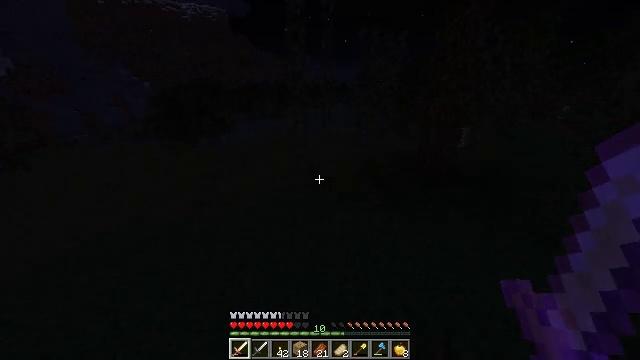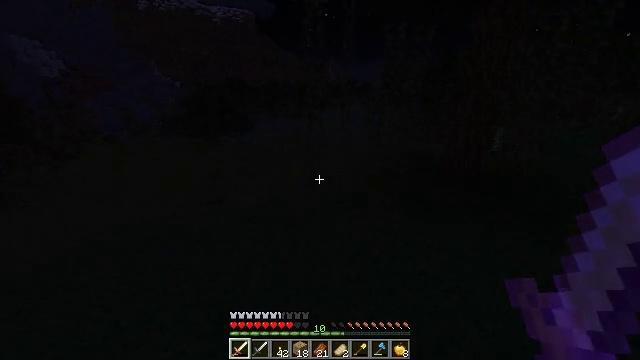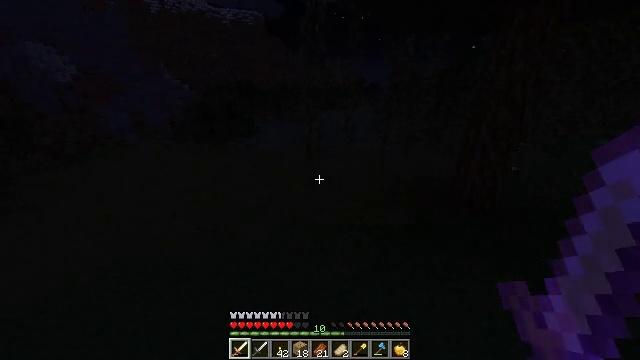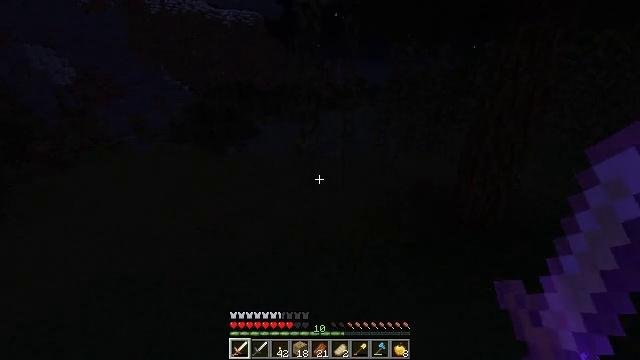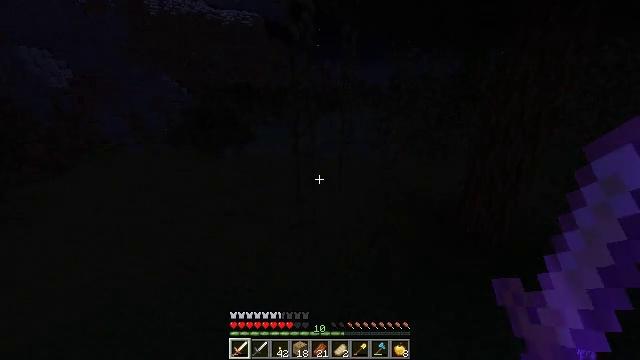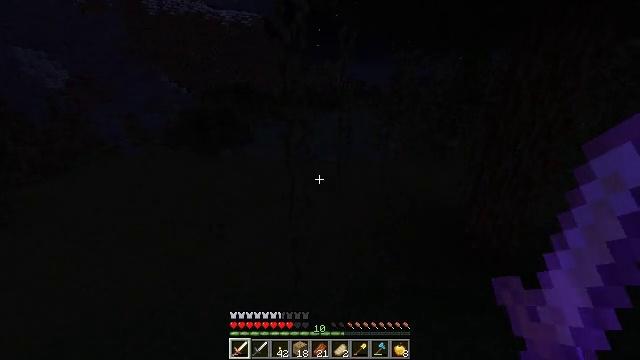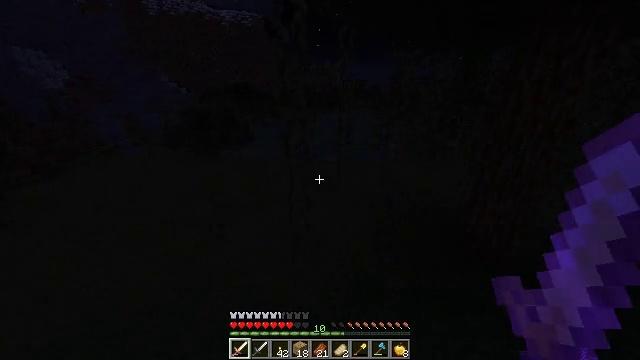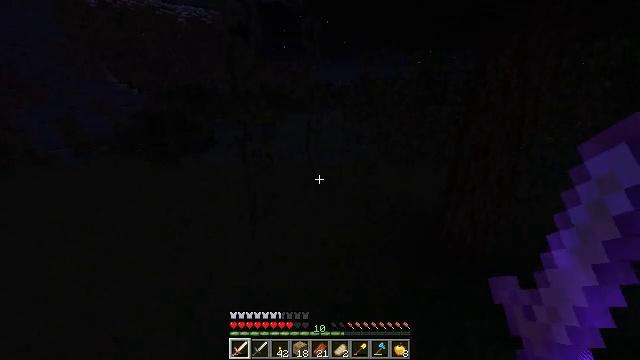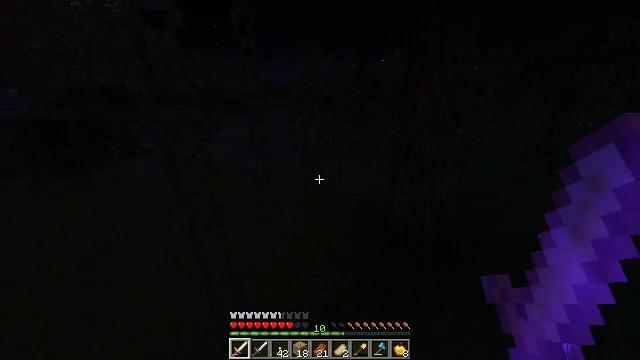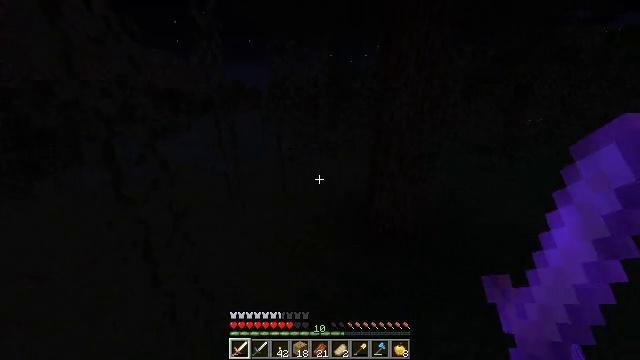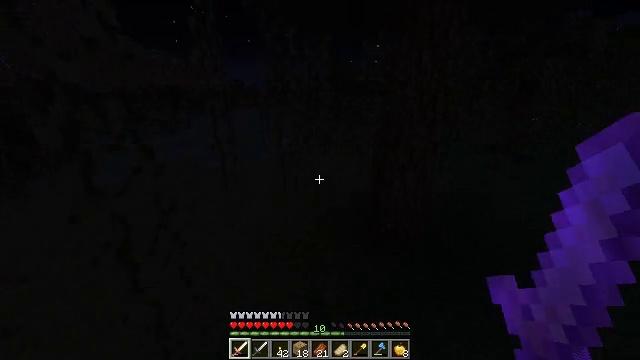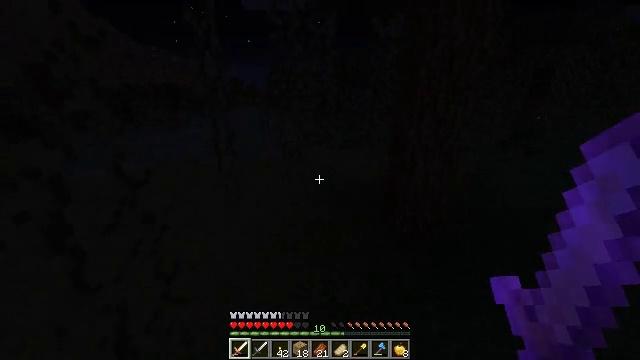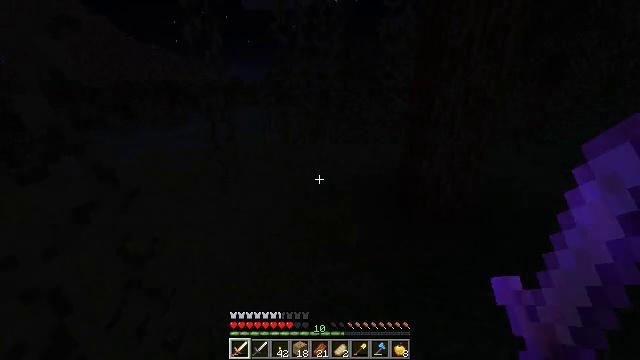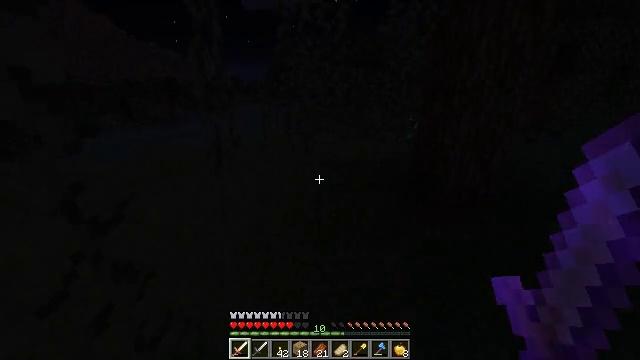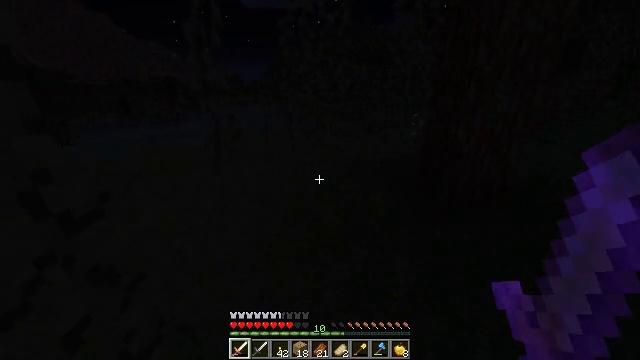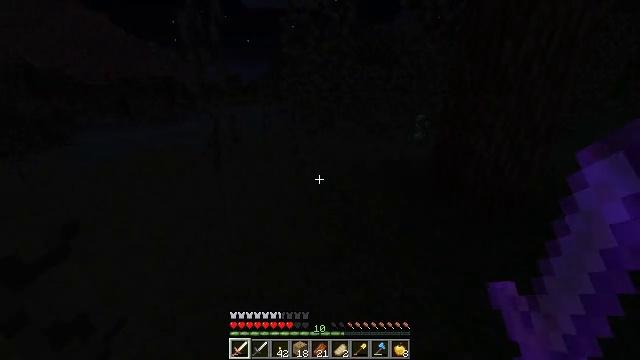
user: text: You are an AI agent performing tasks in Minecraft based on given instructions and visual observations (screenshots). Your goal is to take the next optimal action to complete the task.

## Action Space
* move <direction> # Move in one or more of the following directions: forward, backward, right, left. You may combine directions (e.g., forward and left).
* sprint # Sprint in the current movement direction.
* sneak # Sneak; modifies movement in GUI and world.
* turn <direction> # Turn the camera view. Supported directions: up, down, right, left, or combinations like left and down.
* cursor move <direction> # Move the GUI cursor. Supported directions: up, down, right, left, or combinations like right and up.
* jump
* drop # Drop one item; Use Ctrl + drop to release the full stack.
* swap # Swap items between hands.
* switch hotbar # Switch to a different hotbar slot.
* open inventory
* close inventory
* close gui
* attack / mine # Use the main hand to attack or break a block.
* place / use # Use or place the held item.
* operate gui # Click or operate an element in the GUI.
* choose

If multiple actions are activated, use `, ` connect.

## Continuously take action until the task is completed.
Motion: motion action
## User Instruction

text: Kill the slime.
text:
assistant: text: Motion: move forward, sprint, turn left, jump
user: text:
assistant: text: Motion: move forward, sprint, turn left, jump
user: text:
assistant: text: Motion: move forward, sprint, jump
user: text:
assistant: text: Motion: move forward, sprint, jump
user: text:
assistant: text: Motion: move forward, sprint, jump
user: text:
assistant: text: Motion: move forward, sprint, jump
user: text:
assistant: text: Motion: move forward, sprint, turn right, jump
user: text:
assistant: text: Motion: move forward, sprint, turn right, jump
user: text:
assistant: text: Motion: move forward and move left, sprint, turn right, jump
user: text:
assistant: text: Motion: move forward and move left, sprint, jump
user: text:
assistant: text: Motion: move forward and move left, sprint, jump
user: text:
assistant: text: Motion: move forward and move left, sprint, jump
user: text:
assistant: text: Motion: move forward and move left, sprint, jump
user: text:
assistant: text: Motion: move forward and move left, sprint, jump
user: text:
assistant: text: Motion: move forward and move left, sprint, jump
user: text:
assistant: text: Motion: move forward and move left, sprint, jump
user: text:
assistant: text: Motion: move forward and move left, sprint, jump
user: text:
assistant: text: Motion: move forward, sprint, turn right, jump
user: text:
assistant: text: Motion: move forward, sprint, turn right, jump
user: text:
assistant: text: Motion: move forward, sprint, turn right, jump
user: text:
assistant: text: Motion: move forward, sprint, turn right, jump
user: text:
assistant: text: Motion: move forward, sprint, jump
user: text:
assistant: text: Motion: move forward, sprint, jump
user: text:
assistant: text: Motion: move forward, sprint, turn right, jump
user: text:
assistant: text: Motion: move forward, sprint, turn right, jump
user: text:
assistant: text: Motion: move forward, sprint, turn right, jump
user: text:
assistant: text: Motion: move forward, sprint, turn right, jump
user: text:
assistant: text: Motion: move forward, sprint, turn right, jump
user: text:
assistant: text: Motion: move forward, sprint, turn right, jump
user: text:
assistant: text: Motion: move forward, sprint, jump